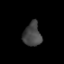
Tissue: lung
Cell type: Fibroblasts
Senescence score: 0.5528
Nuclear area (px): 415
Mean DAPI intensity: 68.643